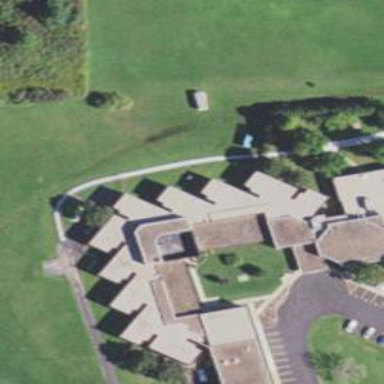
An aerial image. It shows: Healthcare facility identified as hospital.